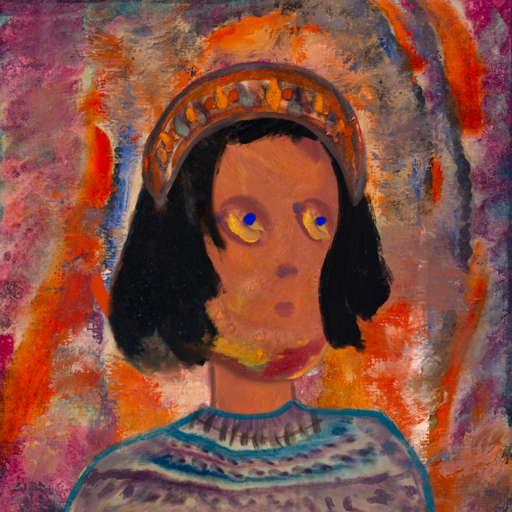
Background: Experience, Head And Neck Side: Mother_And_Son_Son, Face Side: Mother_And_Son_Son, Bust: HillGirl, Hair Side: Mosgoul, Head Accessory: Hypocrite, Second Necklace: Blank, Necklace: In_The_Sun, Baby: Blank